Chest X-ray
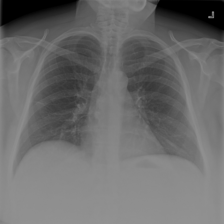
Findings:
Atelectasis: negative
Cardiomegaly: negative
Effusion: negative
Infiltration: positive
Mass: negative
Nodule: negative
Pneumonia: negative
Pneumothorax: negative
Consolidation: negative
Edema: negative
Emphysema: negative
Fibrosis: negative
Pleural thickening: negative
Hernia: negative